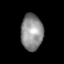
Tissue: lung
Cell type: Others
Senescence score: 0.5728
Nuclear area (px): 784
Mean DAPI intensity: 140.575